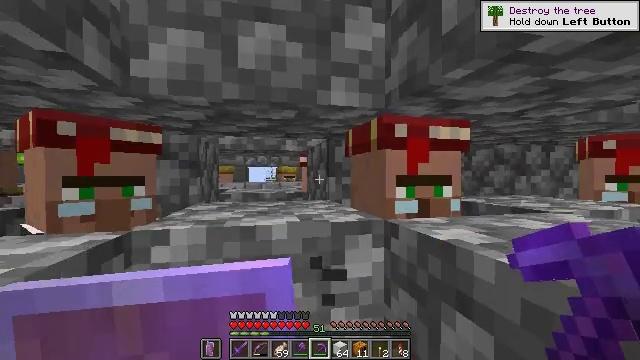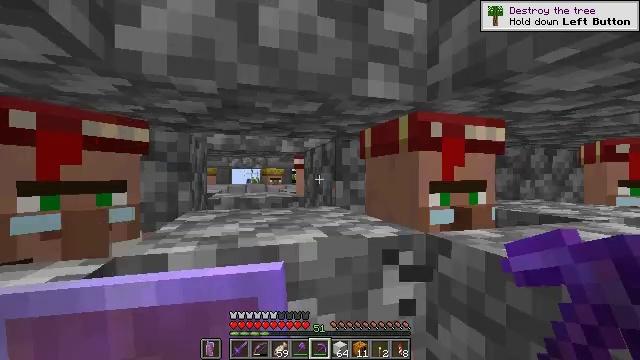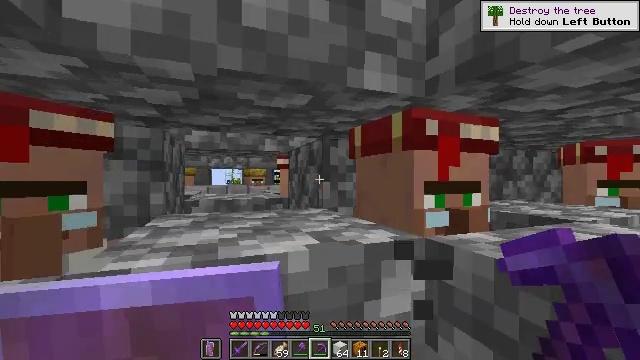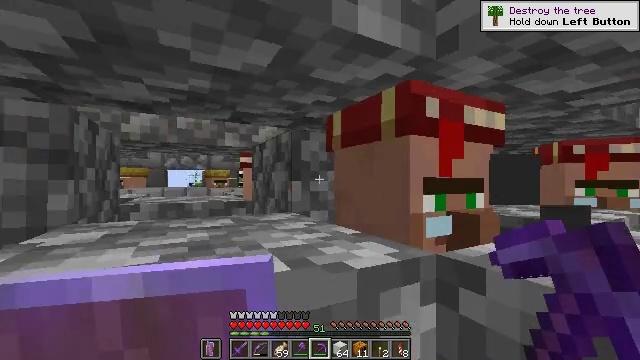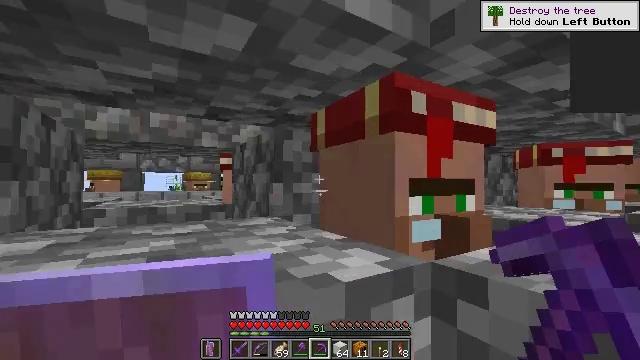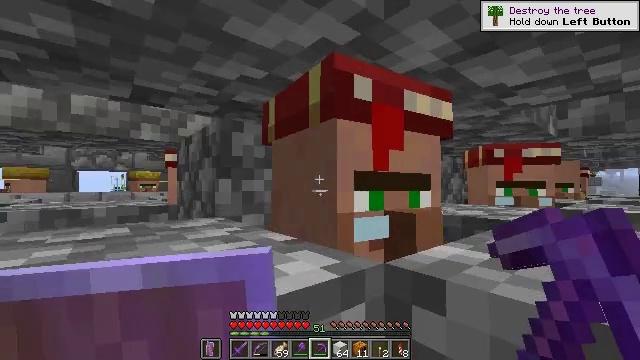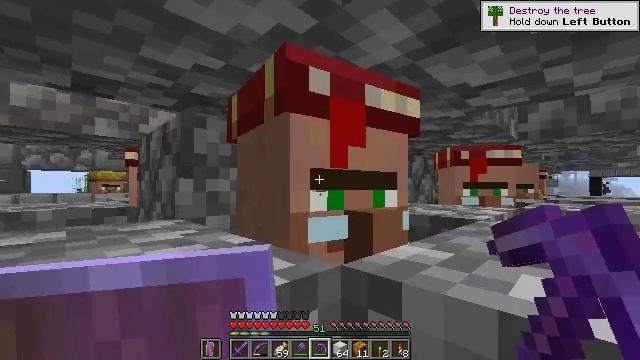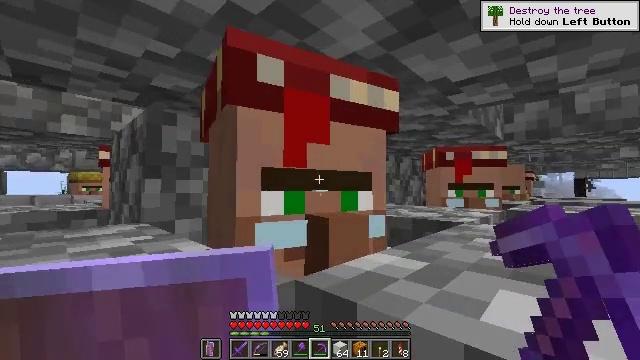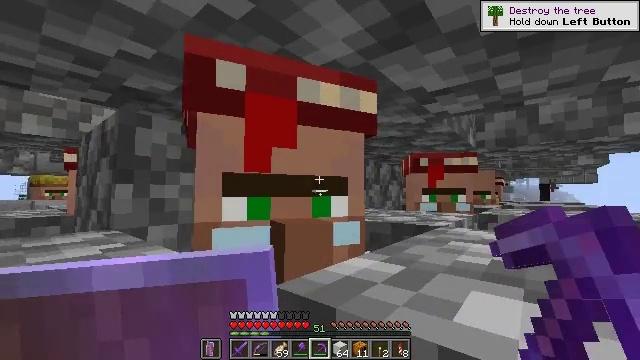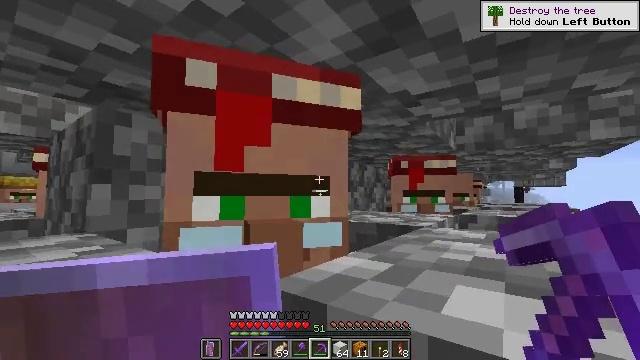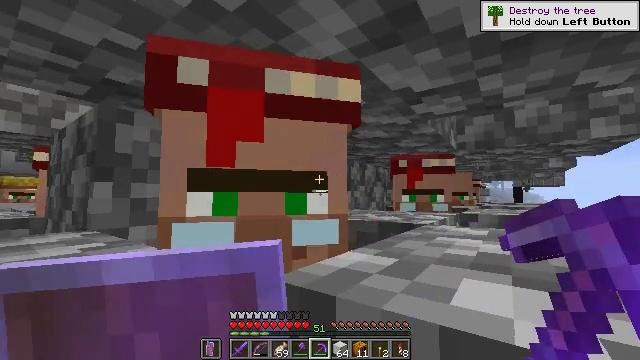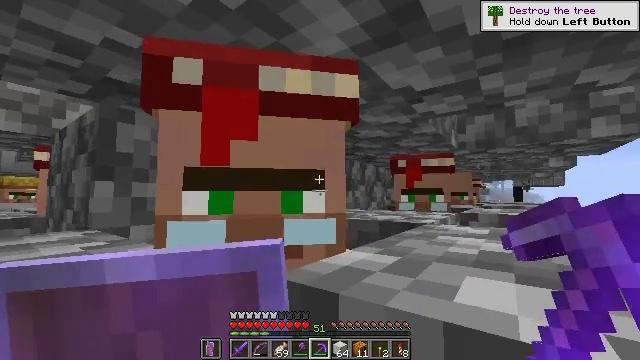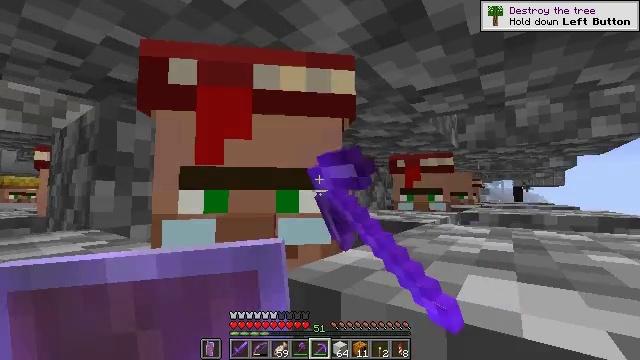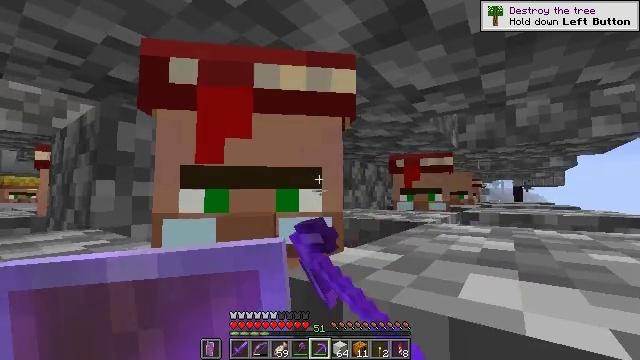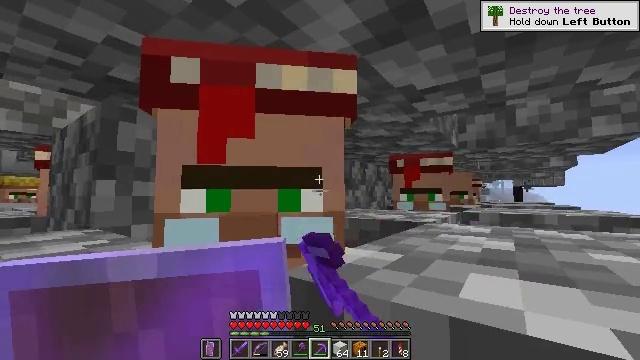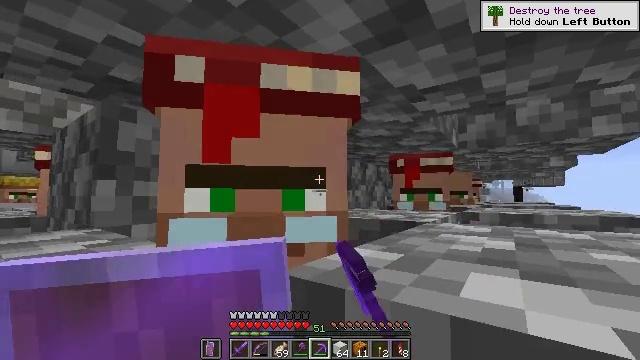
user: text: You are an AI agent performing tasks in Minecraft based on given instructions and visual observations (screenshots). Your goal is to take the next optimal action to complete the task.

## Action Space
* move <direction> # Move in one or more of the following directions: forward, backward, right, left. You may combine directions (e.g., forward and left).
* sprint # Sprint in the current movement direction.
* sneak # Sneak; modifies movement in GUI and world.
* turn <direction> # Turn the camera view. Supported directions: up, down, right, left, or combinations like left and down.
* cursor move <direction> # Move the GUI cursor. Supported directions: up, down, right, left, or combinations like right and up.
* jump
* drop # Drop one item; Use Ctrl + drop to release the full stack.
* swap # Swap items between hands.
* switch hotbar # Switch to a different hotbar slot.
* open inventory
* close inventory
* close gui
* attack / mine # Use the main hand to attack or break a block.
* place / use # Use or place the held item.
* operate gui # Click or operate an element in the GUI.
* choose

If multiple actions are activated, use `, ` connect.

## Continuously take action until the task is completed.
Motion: motion action
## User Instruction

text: Combine materials at the crafting table to craft a name tag.
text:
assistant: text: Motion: move forward and move left, turn right
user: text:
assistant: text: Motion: move forward, turn right
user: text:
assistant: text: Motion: move forward, turn right
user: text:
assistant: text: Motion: move forward, turn right
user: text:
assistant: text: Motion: move forward, turn right
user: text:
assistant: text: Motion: move forward, turn right
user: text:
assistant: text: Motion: move forward, turn right
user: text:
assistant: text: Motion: move forward, turn right and up
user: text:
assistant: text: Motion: turn right
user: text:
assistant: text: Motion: no_op
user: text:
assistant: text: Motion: use / place
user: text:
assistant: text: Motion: use / place
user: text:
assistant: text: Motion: use / place
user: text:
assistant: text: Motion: no_op
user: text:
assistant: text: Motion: no_op
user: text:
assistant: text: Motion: open gui
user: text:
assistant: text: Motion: no_op
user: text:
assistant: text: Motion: no_op
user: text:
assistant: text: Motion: no_op
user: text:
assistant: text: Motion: cursor move left
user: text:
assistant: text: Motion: cursor move left
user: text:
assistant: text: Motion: cursor move left
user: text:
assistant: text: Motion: cursor move left
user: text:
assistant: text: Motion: cursor move left
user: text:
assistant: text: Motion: no_op
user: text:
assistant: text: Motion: no_op
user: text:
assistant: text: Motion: no_op
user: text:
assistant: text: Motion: cursor move up
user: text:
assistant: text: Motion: cursor move up
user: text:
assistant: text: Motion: no_op